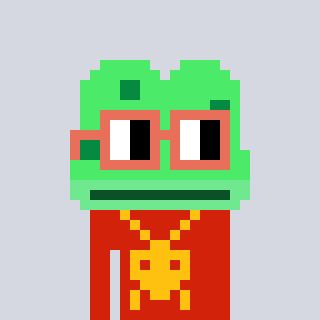
a pixel art character with square orange glasses, a frog-shaped head and a red-colored body on a cool background